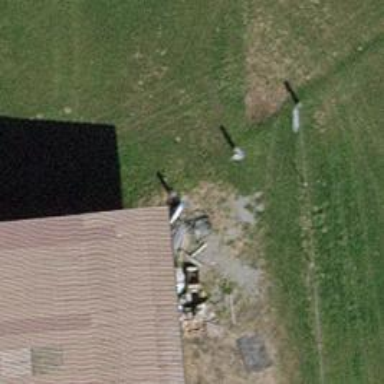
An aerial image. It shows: Fence.